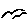
Label: bird